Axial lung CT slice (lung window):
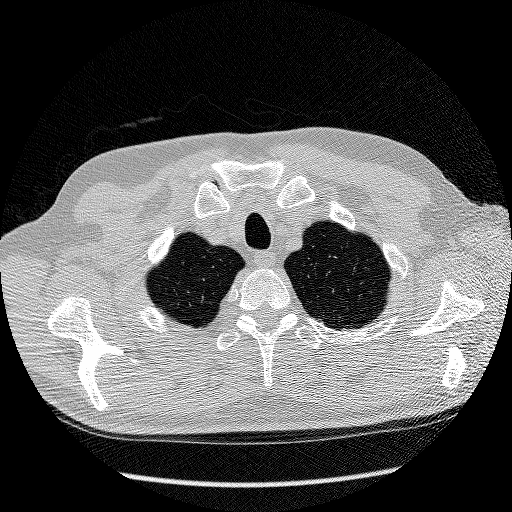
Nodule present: no